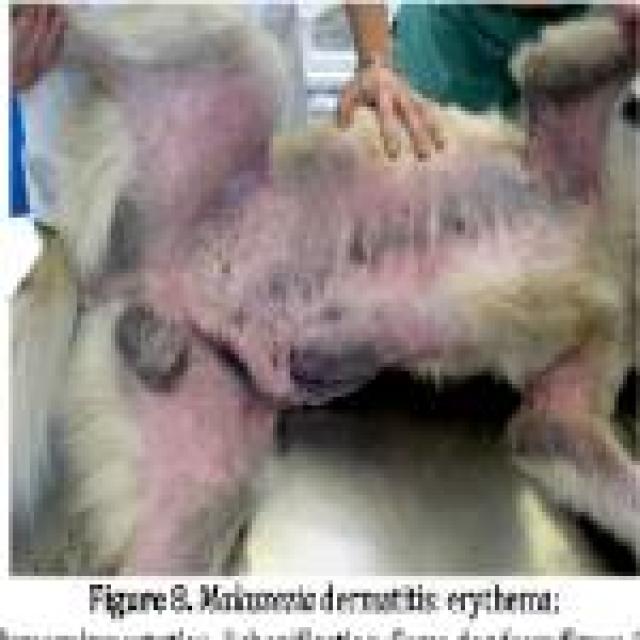
Canine fungal skin infection — characterized by alopecia, scaling, crusting, and circular lesions. Common agents include Malassezia and Candida species.